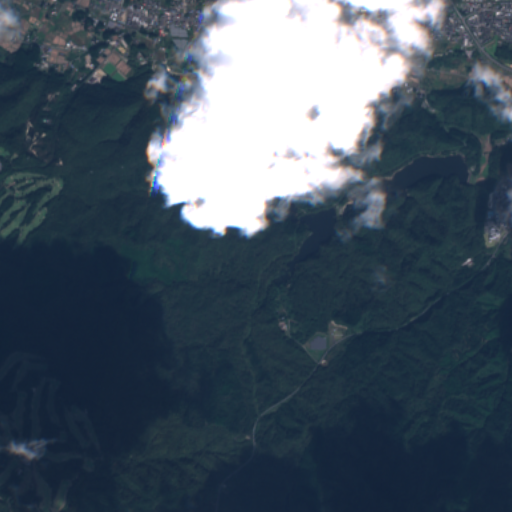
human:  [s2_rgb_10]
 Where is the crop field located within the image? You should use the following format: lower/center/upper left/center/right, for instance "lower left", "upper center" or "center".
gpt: The crop field is located in the upper right of the image.
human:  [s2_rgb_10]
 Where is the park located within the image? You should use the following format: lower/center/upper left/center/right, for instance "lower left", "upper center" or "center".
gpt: The park is located in the upper right of the image.
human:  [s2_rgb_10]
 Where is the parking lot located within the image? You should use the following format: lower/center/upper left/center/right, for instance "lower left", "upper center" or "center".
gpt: The parking lot is located in the center right of the image.
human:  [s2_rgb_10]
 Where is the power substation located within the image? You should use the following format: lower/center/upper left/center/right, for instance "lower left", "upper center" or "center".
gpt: The power substation is located in the upper right of the image.
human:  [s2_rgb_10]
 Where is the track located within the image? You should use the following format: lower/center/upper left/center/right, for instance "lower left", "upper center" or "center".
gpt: There is no track in the image.